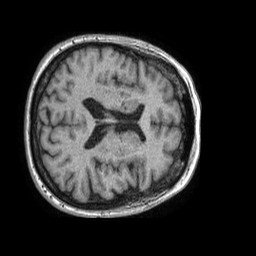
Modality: T1w
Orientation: axial
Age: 76
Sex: female
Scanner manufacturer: philips
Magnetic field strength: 1.5 T
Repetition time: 0.007804 s
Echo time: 0.003631 s